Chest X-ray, PA view. Patient: 56 years old, sex F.
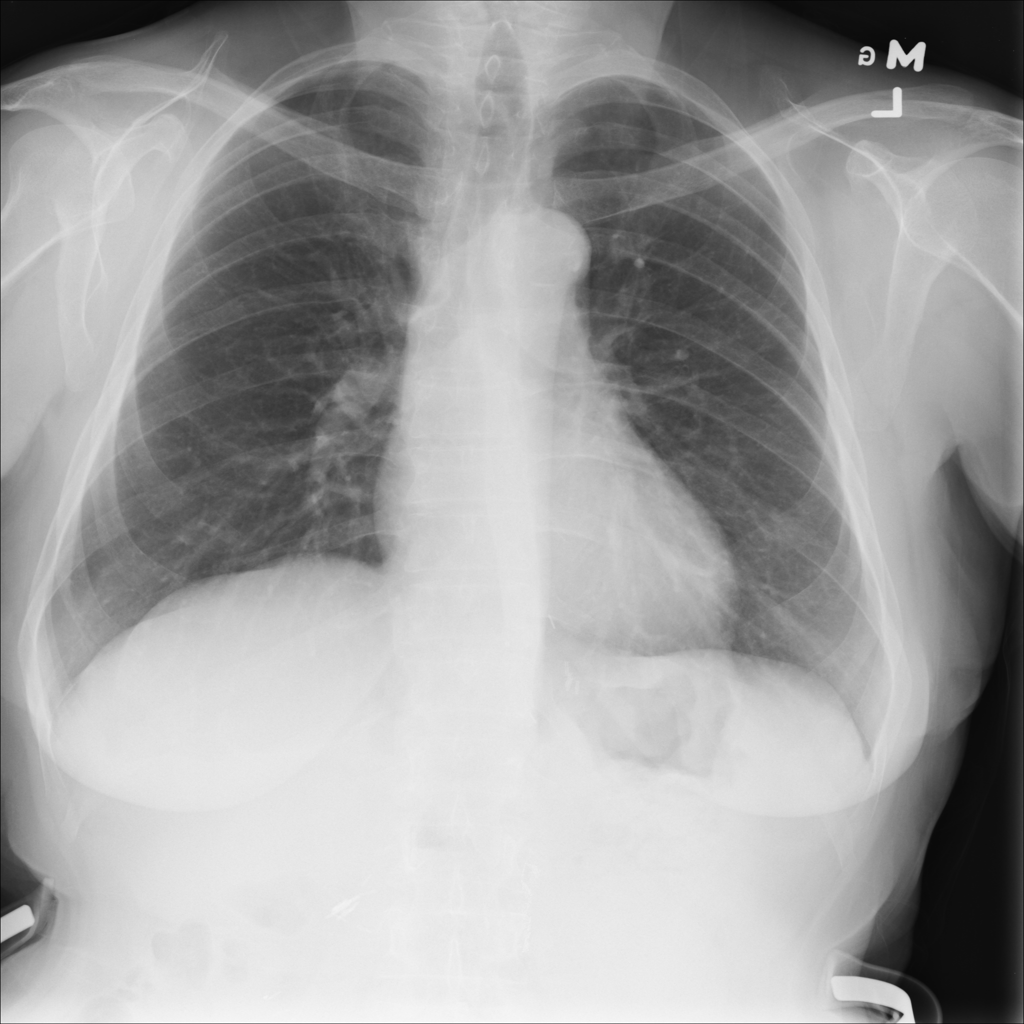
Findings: No Finding